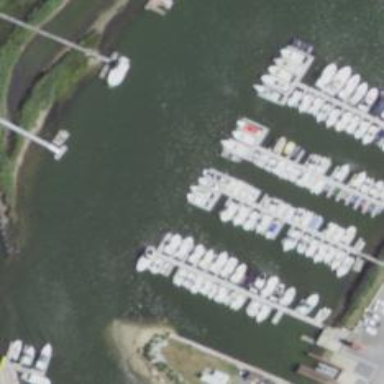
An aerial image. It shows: Pier with mooring facilities.